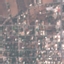
Label: Residential